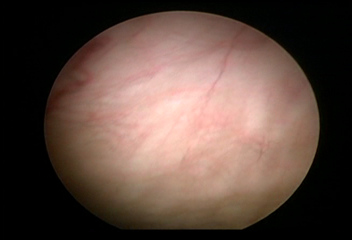
Modality: WLC
Class: Normal mucosa
Bladder cancer association: No